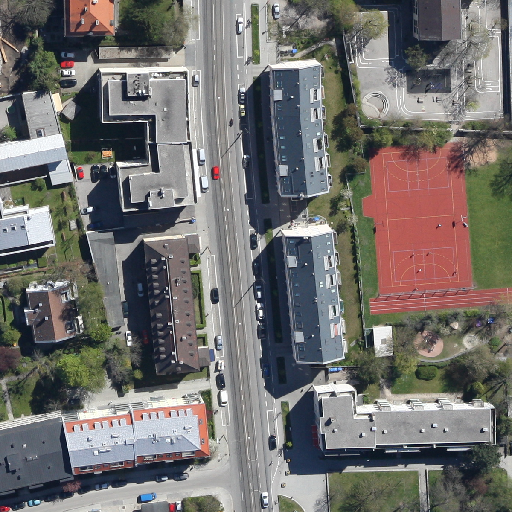
Referring expression: car